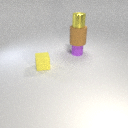
small yellow metal cylinder above small purple rubber cylinder